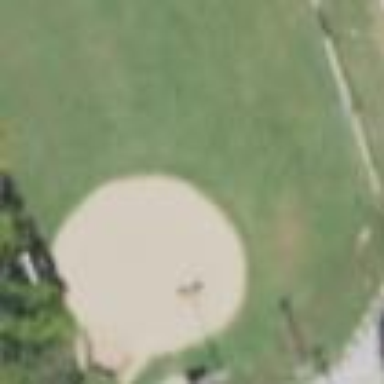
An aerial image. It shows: Recreation ground featuring baseball pitch.